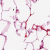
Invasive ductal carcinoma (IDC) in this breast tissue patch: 0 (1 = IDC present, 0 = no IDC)